Question:
The image shows the nodes in the xml file. I need to find the no of failed testgroups. If any one testcase fails the corresponding testgroup is assumed failed. In the image, failed testgroup count = 2.
The main issue i face here is that in XSLT i cannot have a counter variable in the for-each loop neither can i break out of a for-each loop. I am totally new to functional languages. I dont know how such simple thing are done in XSLT or is it possible to do it in a functional language like XSLT.
The given XSLT manages to show the position of the failed test groups.
# XML-file
'''
<?xml version="1.0" encoding="ISO-8859-1" standalone="yes" ?>
<testmodule starttime="2013-12-18 15:55:37" timestamp=" 2.640000">
<testgroup>
<testgroup>
<testcase starttime="2013-12-18 15:55:37" timestamp=" 2.750000">
<testlogfile file="" />
<testpattern timestamp=" 2.750000" name="statecheck" type="testprimitive">
<title>Test Signal</title>
<teststep timestamp=" 3.750000" level="1" type="auto" ident="Resume reason" result="na"> Elapsed time=1000ms (max=1000ms)</teststep>
<teststep timestamp=" 3.750000" level="2" type="auto" ident="1" result="pass">Waited for 1000 ms.</teststep>
<teststep timestamp=" 3.750000" level="0" type="auto" ident="" result="na">Check value condition.
CAN signal &apos;TGW_AUD_MD_CAB_DR&apos; on bus CANI: = 0 (AM_SEL), condition: == 0 (AM_SEL)</teststep>
<teststep timestamp=" 3.750000" level="2" type="auto" ident="2" result="pass">Validation of the expected parameters</teststep>
<result timestamp=" 3.750000" result="pass" />
</testpattern>
<verdict time="2013-12-18 15:55:38" timestamp=" 3.750000" endtime="2013-12-18 15:55:38" endtimestamp=" 3.750000" result="pass" />
<title>Test_Signal_Value(TGW_AUD_MD_CAB_DR, 0)</title>
<ident>TF:9</ident>
</testcase>
<testcase starttime="2013-12-18 15:55:38" timestamp=" 3.750000">
<testlogfile file="" />
<testpattern timestamp=" 3.750000" name="capltestfunction Test_Confirmation_Dialog" type="testpattern">
<title>Call confirmation dialog exe</title>
<teststep timestamp=" 4.750000" level="1" type="auto" ident="Resume reason" result="na"> Elapsed time=1000ms (max=1000ms)</teststep>
<teststep timestamp=" 4.750000" level="0" type="user" ident="User Verification Popup : " result="na">Verify Radio Main - AM source page displayed with 940 kHz frequency tuned</teststep>
<teststep timestamp=" 6.270000" level="1" type="auto" ident="Resume reason" result="na">Resumed on process termination, exit code = 0 Elapsed time=1520ms (max=4.29497e+009ms)</teststep>
<teststep timestamp=" 6.270000" level="0" type="user" ident="" result="pass">User Pressed Yes for : Verify Radio Main - AM source page displayed with 940 kHz frequency tuned</teststep>
<result timestamp=" 6.270000" result="pass" />
</testpattern>
<verdict time="2013-12-18 15:55:41" timestamp=" 6.270000" endtime="2013-12-18 15:55:41" endtimestamp=" 6.270000" result="fail" />
<title>Test Confirmation(Verify Radio Main - AM source page displayed with 940 kHz frequency tuned)</title>
<ident>TF:10</ident>
</testcase>
<testcase starttime="2013-12-18 15:55:41" timestamp=" 6.270000">
<testlogfile file="" />
<testpattern timestamp=" 6.270000" name="capltestfunction Test_Info_Dialog" type="testpattern">
<title>Call test info dialog exe</title>
<teststep timestamp=" 7.270000" level="1" type="auto" ident="Resume reason" result="na"> Elapsed time=1000ms (max=1000ms)</teststep>
<teststep timestamp=" 8.580000" level="1" type="auto" ident="Resume reason" result="na">Resumed on process termination, exit code = 0 Elapsed time=1310ms (max=4.29497e+009ms)</teststep>
<teststep timestamp=" 8.580000" level="0" type="user" ident="" result="pass">User Pressed Yes for : User Action, Connect USB HDD with some audio media</teststep>
<result timestamp=" 8.580000" result="pass" />
</testpattern>
<verdict time="2013-12-18 15:55:44" timestamp=" 8.580000" endtime="2013-12-18 15:55:44" endtimestamp=" 8.580000" result="pass" />
<title>Test Info(User Action, Connect USB HDD with some audio media )</title>
<ident>TF:11</ident>
</testcase>
</testgroup>
<testgroup>
<testcase starttime="2013-12-18 15:55:37" timestamp=" 2.750000">
<testlogfile file="" />
<testpattern timestamp=" 2.750000" name="statecheck" type="testprimitive">
<title>Test Signal</title>
<teststep timestamp=" 3.750000" level="1" type="auto" ident="Resume reason" result="na"> Elapsed time=1000ms (max=1000ms)</teststep>
<teststep timestamp=" 3.750000" level="2" type="auto" ident="1" result="pass">Waited for 1000 ms.</teststep>
<teststep timestamp=" 3.750000" level="0" type="auto" ident="" result="na">Check value condition.
signal &apos;TGW_AUD_MD_CAB_DR&apos; on bus I: = 0 (AM_SEL), condition: == 0 (AM_SEL)</teststep>
<teststep timestamp=" 3.750000" level="2" type="auto" ident="2" result="pass">Validation of the expected parameters</teststep>
<result timestamp=" 3.750000" result="pass" />
</testpattern>
<verdict time="2013-12-18 15:55:38" timestamp=" 3.750000" endtime="2013-12-18 15:55:38" endtimestamp=" 3.750000" result="pass" />
<title>Test_Signal_Value(TGW_AUD_MD_CAB_DR, 0)</title>
<ident>TF:9</ident>
</testcase>
<testcase starttime="2013-12-18 15:55:38" timestamp=" 3.750000">
<testlogfile file="" />
<testpattern timestamp=" 3.750000" name="capltestfunction Test_Confirmation_Dialog" type="testpattern">
<title>Call confirmation dialog exe</title>
<teststep timestamp=" 4.750000" level="1" type="auto" ident="Resume reason" result="na"> Elapsed time=1000ms (max=1000ms)</teststep>
<teststep timestamp=" 4.750000" level="0" type="user" ident="User Verification Popup : " result="na">Verify Radio Main - AM source page displayed with 940 kHz frequency tuned</teststep>
<teststep timestamp=" 6.270000" level="1" type="auto" ident="Resume reason" result="na">Resumed on process termination, exit code = 0 Elapsed time=1520ms (max=4.29497e+009ms)</teststep>
<teststep timestamp=" 6.270000" level="0" type="user" ident="" result="pass">User Pressed Yes for : Verify Radio Main - AM source page displayed with 940 kHz frequency tuned</teststep>
<result timestamp=" 6.270000" result="pass" />
</testpattern>
<verdict time="2013-12-18 15:55:41" timestamp=" 6.270000" endtime="2013-12-18 15:55:41" endtimestamp=" 6.270000" result="pass" />
<title>Test Confirmation(Verify Radio Main - AM source page displayed with 940 kHz frequency tuned)</title>
<ident>TF:10</ident>
</testcase>
<testcase starttime="2013-12-18 15:55:41" timestamp=" 6.270000">
<testlogfile file="" />
<testpattern timestamp=" 6.270000" name="capltestfunction Test_Info_Dialog" type="testpattern">
<title>Call test info dialog exe</title>
<teststep timestamp=" 7.270000" level="1" type="auto" ident="Resume reason" result="na"> Elapsed time=1000ms (max=1000ms)</teststep>
<teststep timestamp=" 8.580000" level="1" type="auto" ident="Resume reason" result="na">Resumed on process termination, exit code = 0 Elapsed time=1310ms (max=4.29497e+009ms)</teststep>
<teststep timestamp=" 8.580000" level="0" type="user" ident="" result="pass">User Pressed Yes for : User Action, Connect USB HDD with some audio media</teststep>
<result timestamp=" 8.580000" result="pass" />
</testpattern>
<verdict time="2013-12-18 15:55:44" timestamp=" 8.580000" endtime="2013-12-18 15:55:44" endtimestamp=" 8.580000" result="fail" />
<title>Test Info(User Action, Connect USB HDD with some audio media )</title>
<ident>TF:11</ident>
</testcase>
</testgroup>
</testgroup>
</testmodule>
'''
## XSLT
'''
<?xml version="1.0" encoding="ISO-8859-1"?>
<xsl:stylesheet version="1.0"
xmlns:xsl="http://www.w3.org/1999/XSL/Transform">
<xsl:template match="/">
<html>
<body>
<table border="1">
<tr>
<xsl:for-each select="testmodule/testgroup/testgroup">
<xsl:variable name="testCaseCount" select="position()" />
<xsl:for-each select="./testcase">
<xsl:variable name="result" select="./verdict/@result" />
<xsl:if test="$result='fail' ">
<td><xsl:value-of select="concat('test case failed: ', $testCaseCount)"/></td>
</xsl:if>
</xsl:for-each>
</xsl:for-each>
</tr>
</table>
</body>
</html>
'''
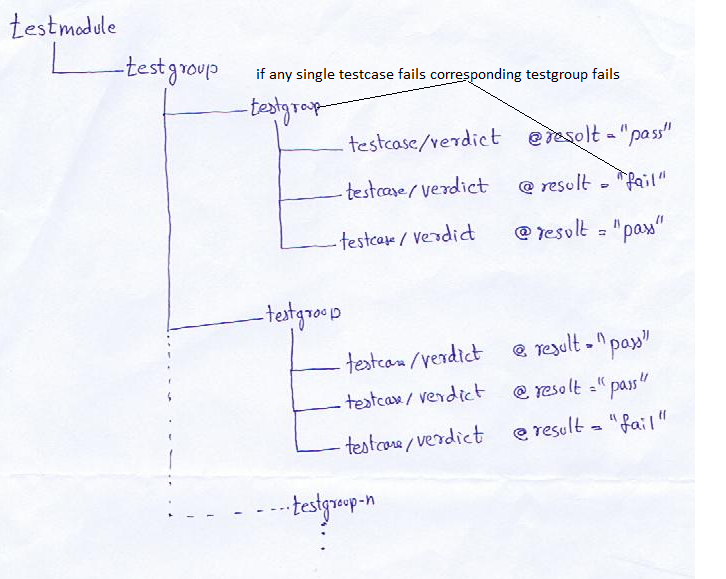
Answer: In XSLT, the way to count something is to use the 'count()' function:
'''
<xsl:stylesheet version="1.0" xmlns:xsl="http://www.w3.org/1999/XSL/Transform">
<xsl:template match="/">
<html>
<body>
<xsl:variable name="allTestGroups"
select="testmodule/testgroup/testgroup" />
<xsl:variable name="allTestCases"
select="$allTestGroups/testcase" />
<xsl:variable name="failedTestCases"
select="$allTestCases[verdict/@result = 'fail']" />
<!-- List names of failed test cases -->
<xsl:apply-templates select="$failedTestCases" />
<xsl:variable name="failedCaseCount" select="count($failedTestCases)" />
<xsl:variable
name="failedGroupCount"
select="count($allTestGroups[testcase/verdict/@result = 'fail'])" />
<p>
<xsl:value-of select="concat('There were ',
$failedCaseCount,
' failed test cases.')"/>
</p>
<p>
<xsl:value-of select="concat('There were ',
$failedGroupCount,
' failed test groups.')"/>
</p>
</body>
</html>
</xsl:template>
<xsl:template match="testcase[verdict/@result = 'fail']">
<p>
<xsl:value-of select="concat('Test case &quot;', title, '&quot; failed.')"/>
</p>
</xsl:template>
</xsl:stylesheet>
'''
When run on your sample input, this produces the output:
'''
<html>
<body>
<p>Test case "Test Confirmation(Verify Radio Main - AM source page displayed with 940 kHz frequency tuned)" failed.</p>
<p>Test case "Test Info(User Action, Connect USB HDD with some audio media )" failed.</p>
<p>There were 2 failed test cases.</p>
<p>There were 2 failed test groups.</p>
</body>
</html>
'''